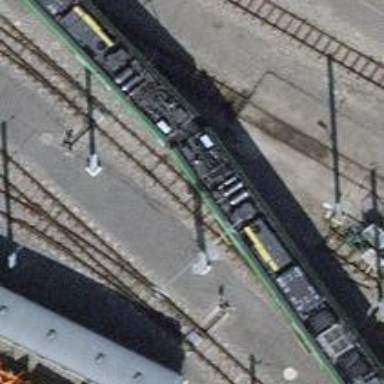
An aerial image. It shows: Narrow-gauge railway service yard with 1 track. The railway is electrified with contact line.